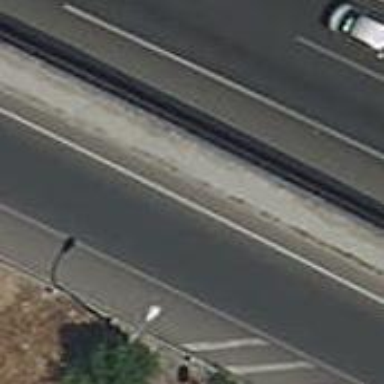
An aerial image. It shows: Motorway link.